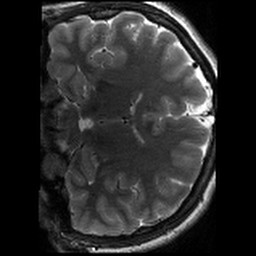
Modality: T2w
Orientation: coronal
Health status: healthy
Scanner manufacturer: siemens
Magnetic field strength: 3 T
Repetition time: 8.02 s
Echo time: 0.08 s